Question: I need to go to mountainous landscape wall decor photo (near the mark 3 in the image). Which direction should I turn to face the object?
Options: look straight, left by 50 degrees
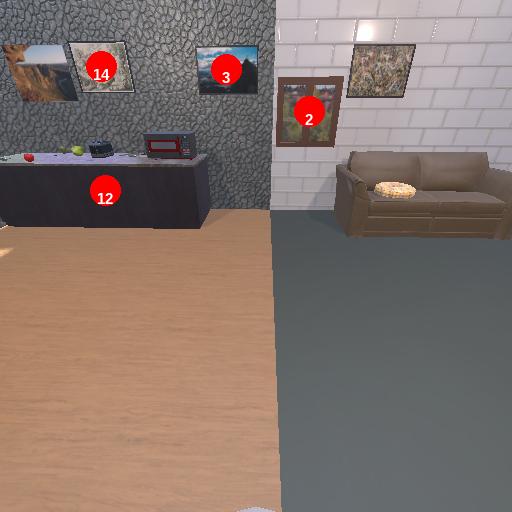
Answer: look straight